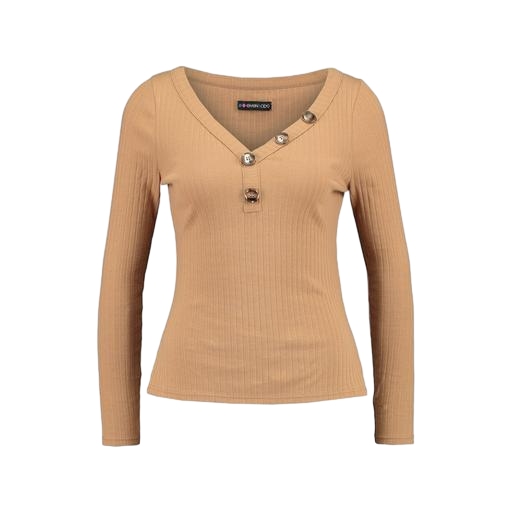
beige josephine long-sleeve top, her longsleeve top, beige colored long sleeve, white background